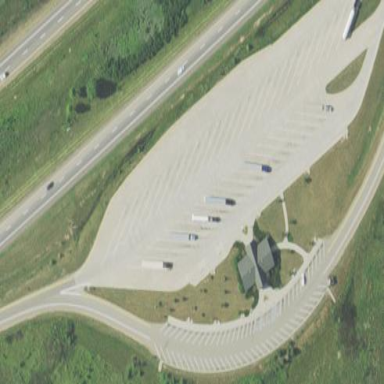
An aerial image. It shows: Rest area along the road.